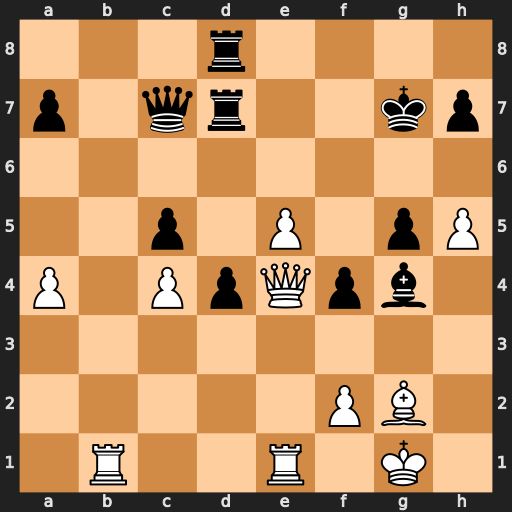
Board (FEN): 3r4/p1qr2kp/8/2p1P1pP/P1PpQpb1/8/5PB1/1R2R1K1
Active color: w
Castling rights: -
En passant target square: -
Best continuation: e6 Re8 Rb7